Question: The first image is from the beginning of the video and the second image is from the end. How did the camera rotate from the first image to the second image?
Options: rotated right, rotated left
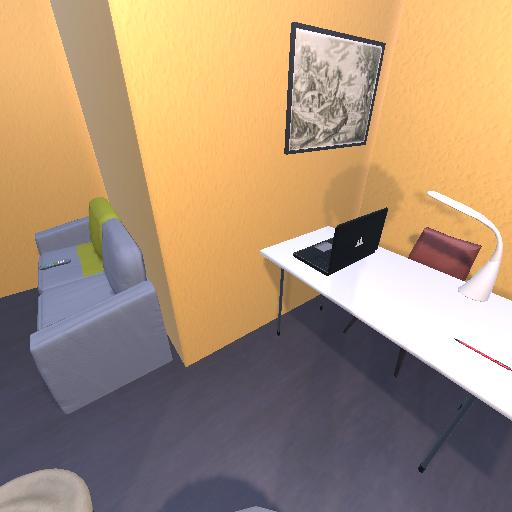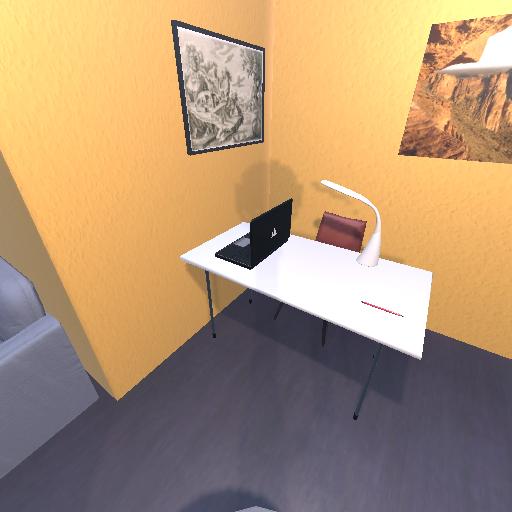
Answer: rotated right